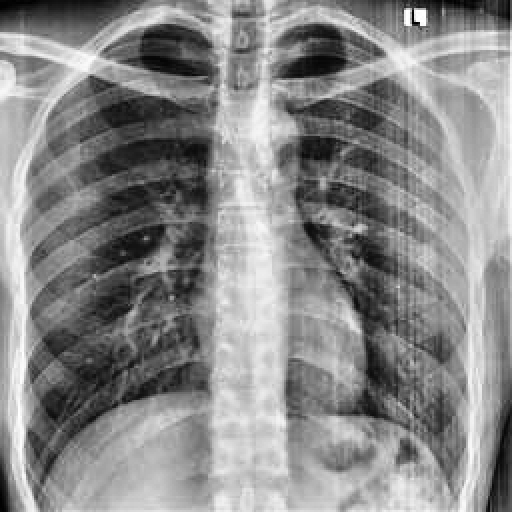
Finding: NORMAL